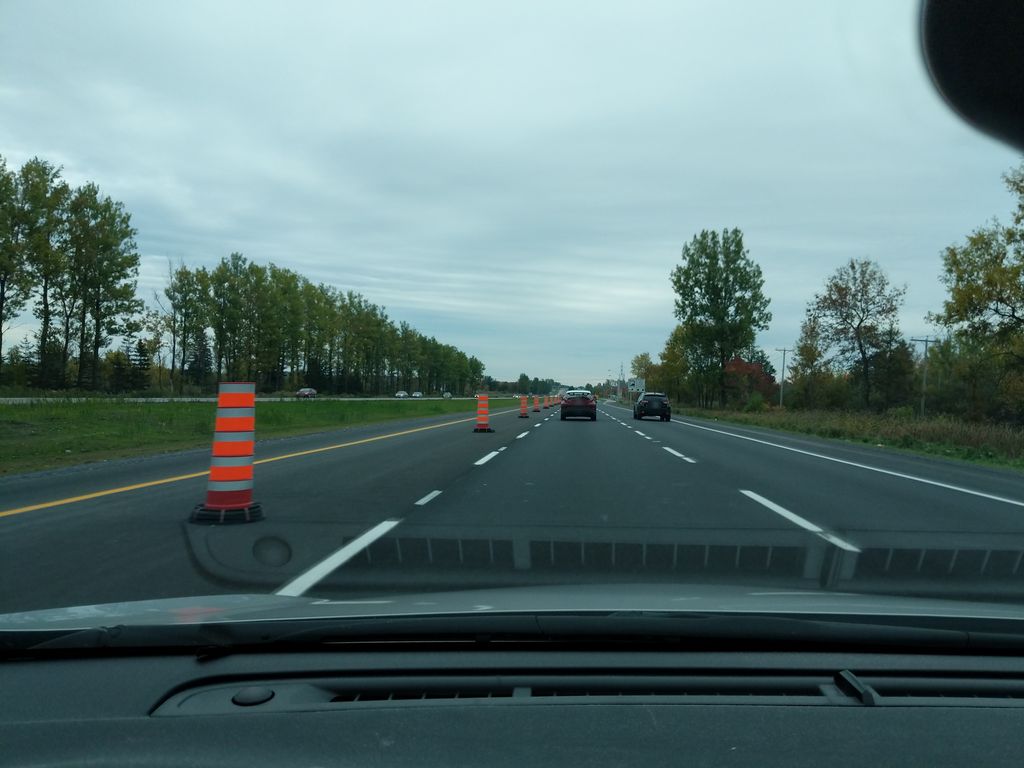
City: quebec_city